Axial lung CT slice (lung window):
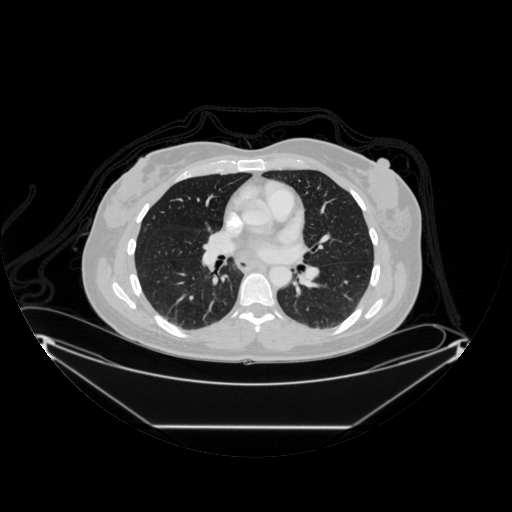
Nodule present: no